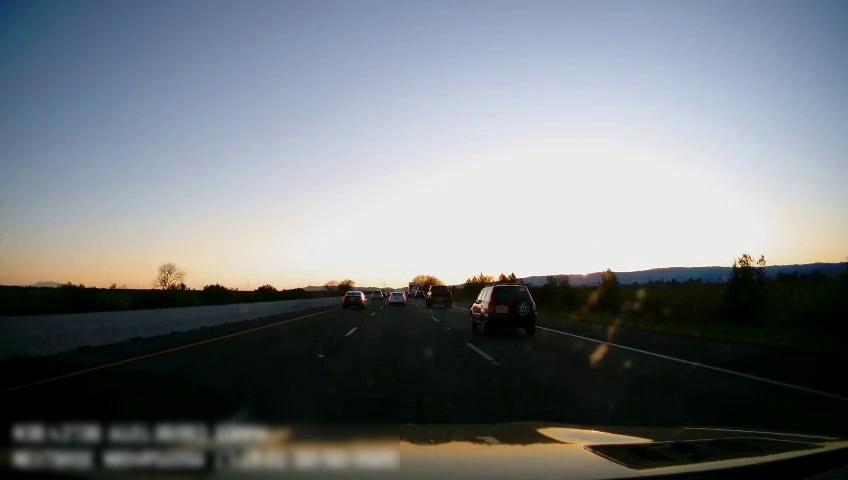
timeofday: Dusk/Dawn/Twilight
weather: Sunny
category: Drivable Space
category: Vehicles | Truck
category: Vehicles | SUV
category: Vehicles | Truck
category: Vehicles | SUV
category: Vehicles | SUV
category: Vehicles | Car
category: Vehicles | Car
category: Lanes | Current Lane
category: Lanes | Alternate Lane
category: Lanes | Alternate Lane
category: Lanes | Alternate Lane